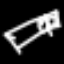
Label: bed